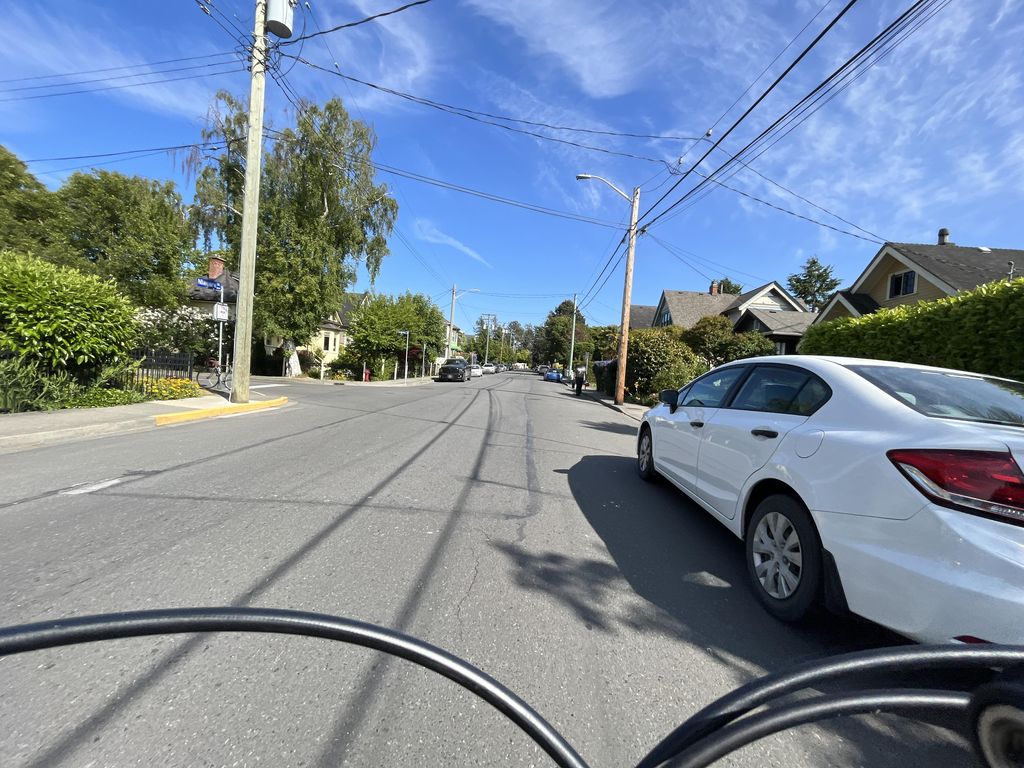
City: victoria